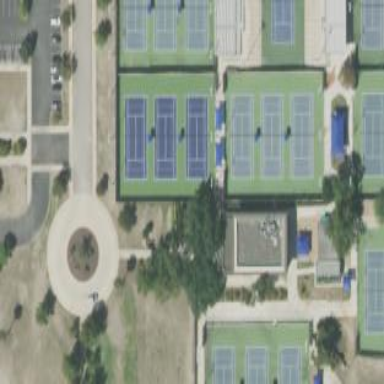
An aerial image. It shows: Tennis court on pitch designated for leisure land.